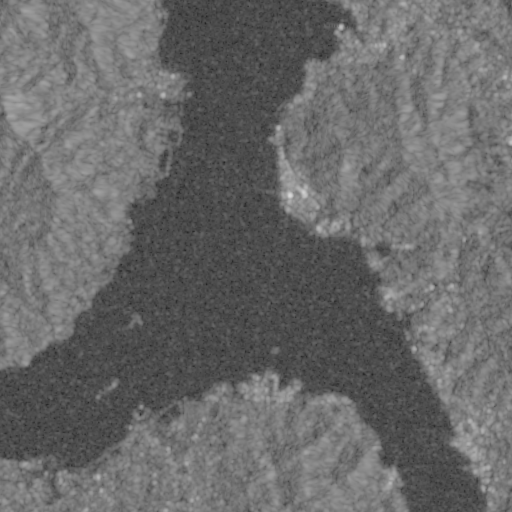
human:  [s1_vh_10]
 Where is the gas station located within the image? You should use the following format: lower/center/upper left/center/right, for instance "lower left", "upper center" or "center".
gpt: The gas station is located in the lower right of the image.
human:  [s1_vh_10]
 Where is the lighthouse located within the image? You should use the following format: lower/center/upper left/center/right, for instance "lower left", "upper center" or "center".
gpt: The lighthouse is located in the upper center of the image.
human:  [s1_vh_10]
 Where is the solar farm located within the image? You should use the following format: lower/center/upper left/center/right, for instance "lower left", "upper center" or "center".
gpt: The solar farm is located in the lower left of the image.
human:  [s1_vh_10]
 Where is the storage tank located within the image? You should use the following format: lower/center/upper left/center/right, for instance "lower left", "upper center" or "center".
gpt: The storage tank is located in the center right of the image.
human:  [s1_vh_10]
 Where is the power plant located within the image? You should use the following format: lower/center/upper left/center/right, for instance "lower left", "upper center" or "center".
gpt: There is no power plant in the image.

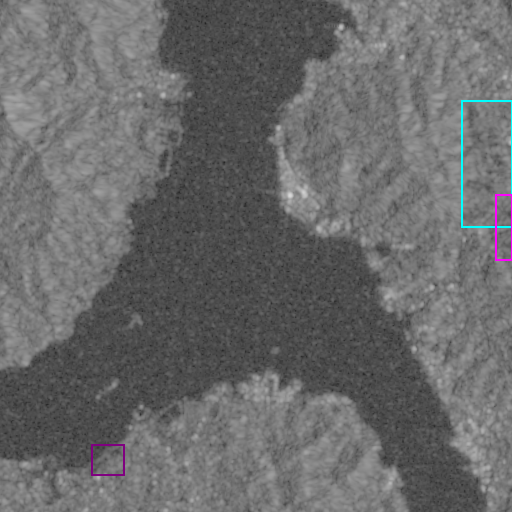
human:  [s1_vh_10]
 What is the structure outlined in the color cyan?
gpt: The structure outlined in cyan is a crop field.
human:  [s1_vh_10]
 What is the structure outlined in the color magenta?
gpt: The structure outlined in magenta is a park.
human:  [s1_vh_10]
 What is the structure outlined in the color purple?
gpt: The structure outlined in purple is a solar farm.
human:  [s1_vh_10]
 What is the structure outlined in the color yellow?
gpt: There is no yellow outline.